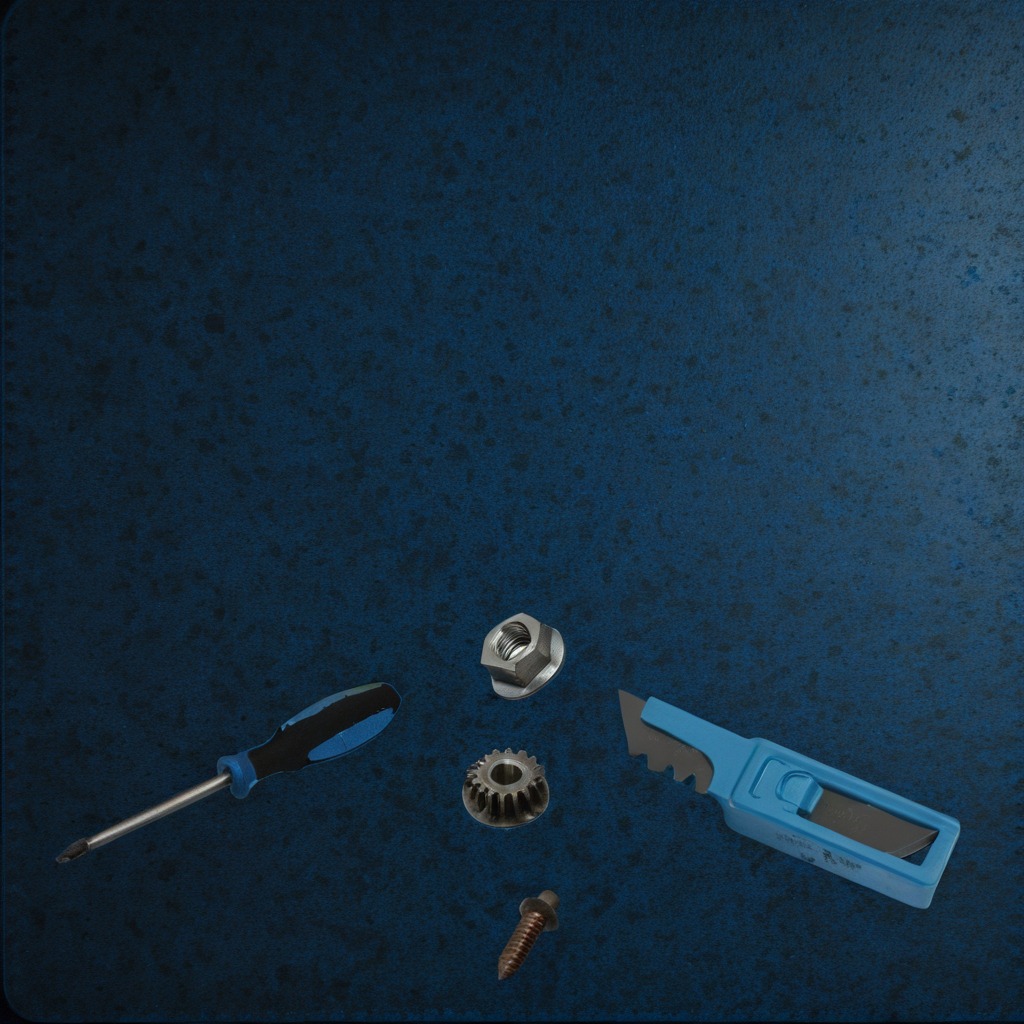
A steel gear with teeth, a utility knife, a metal machine screw, a screwdriver, and a metal nut are lying on the granite tabletop.